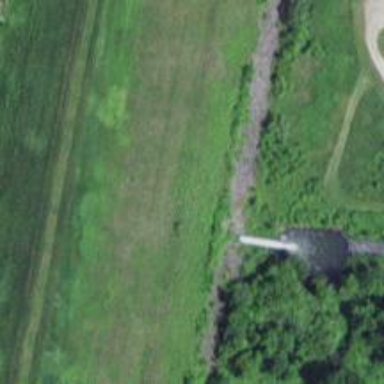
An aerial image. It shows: Culvert tunnel.